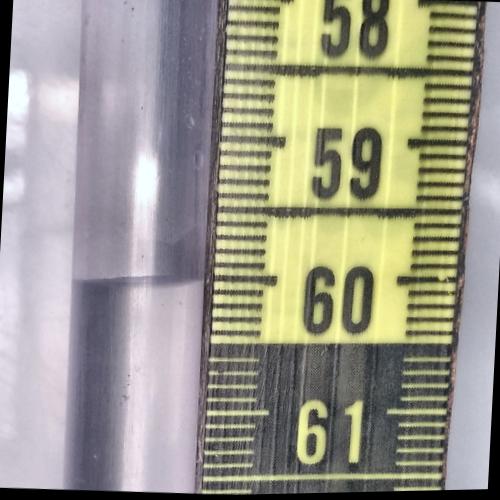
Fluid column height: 60.0 cm